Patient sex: M
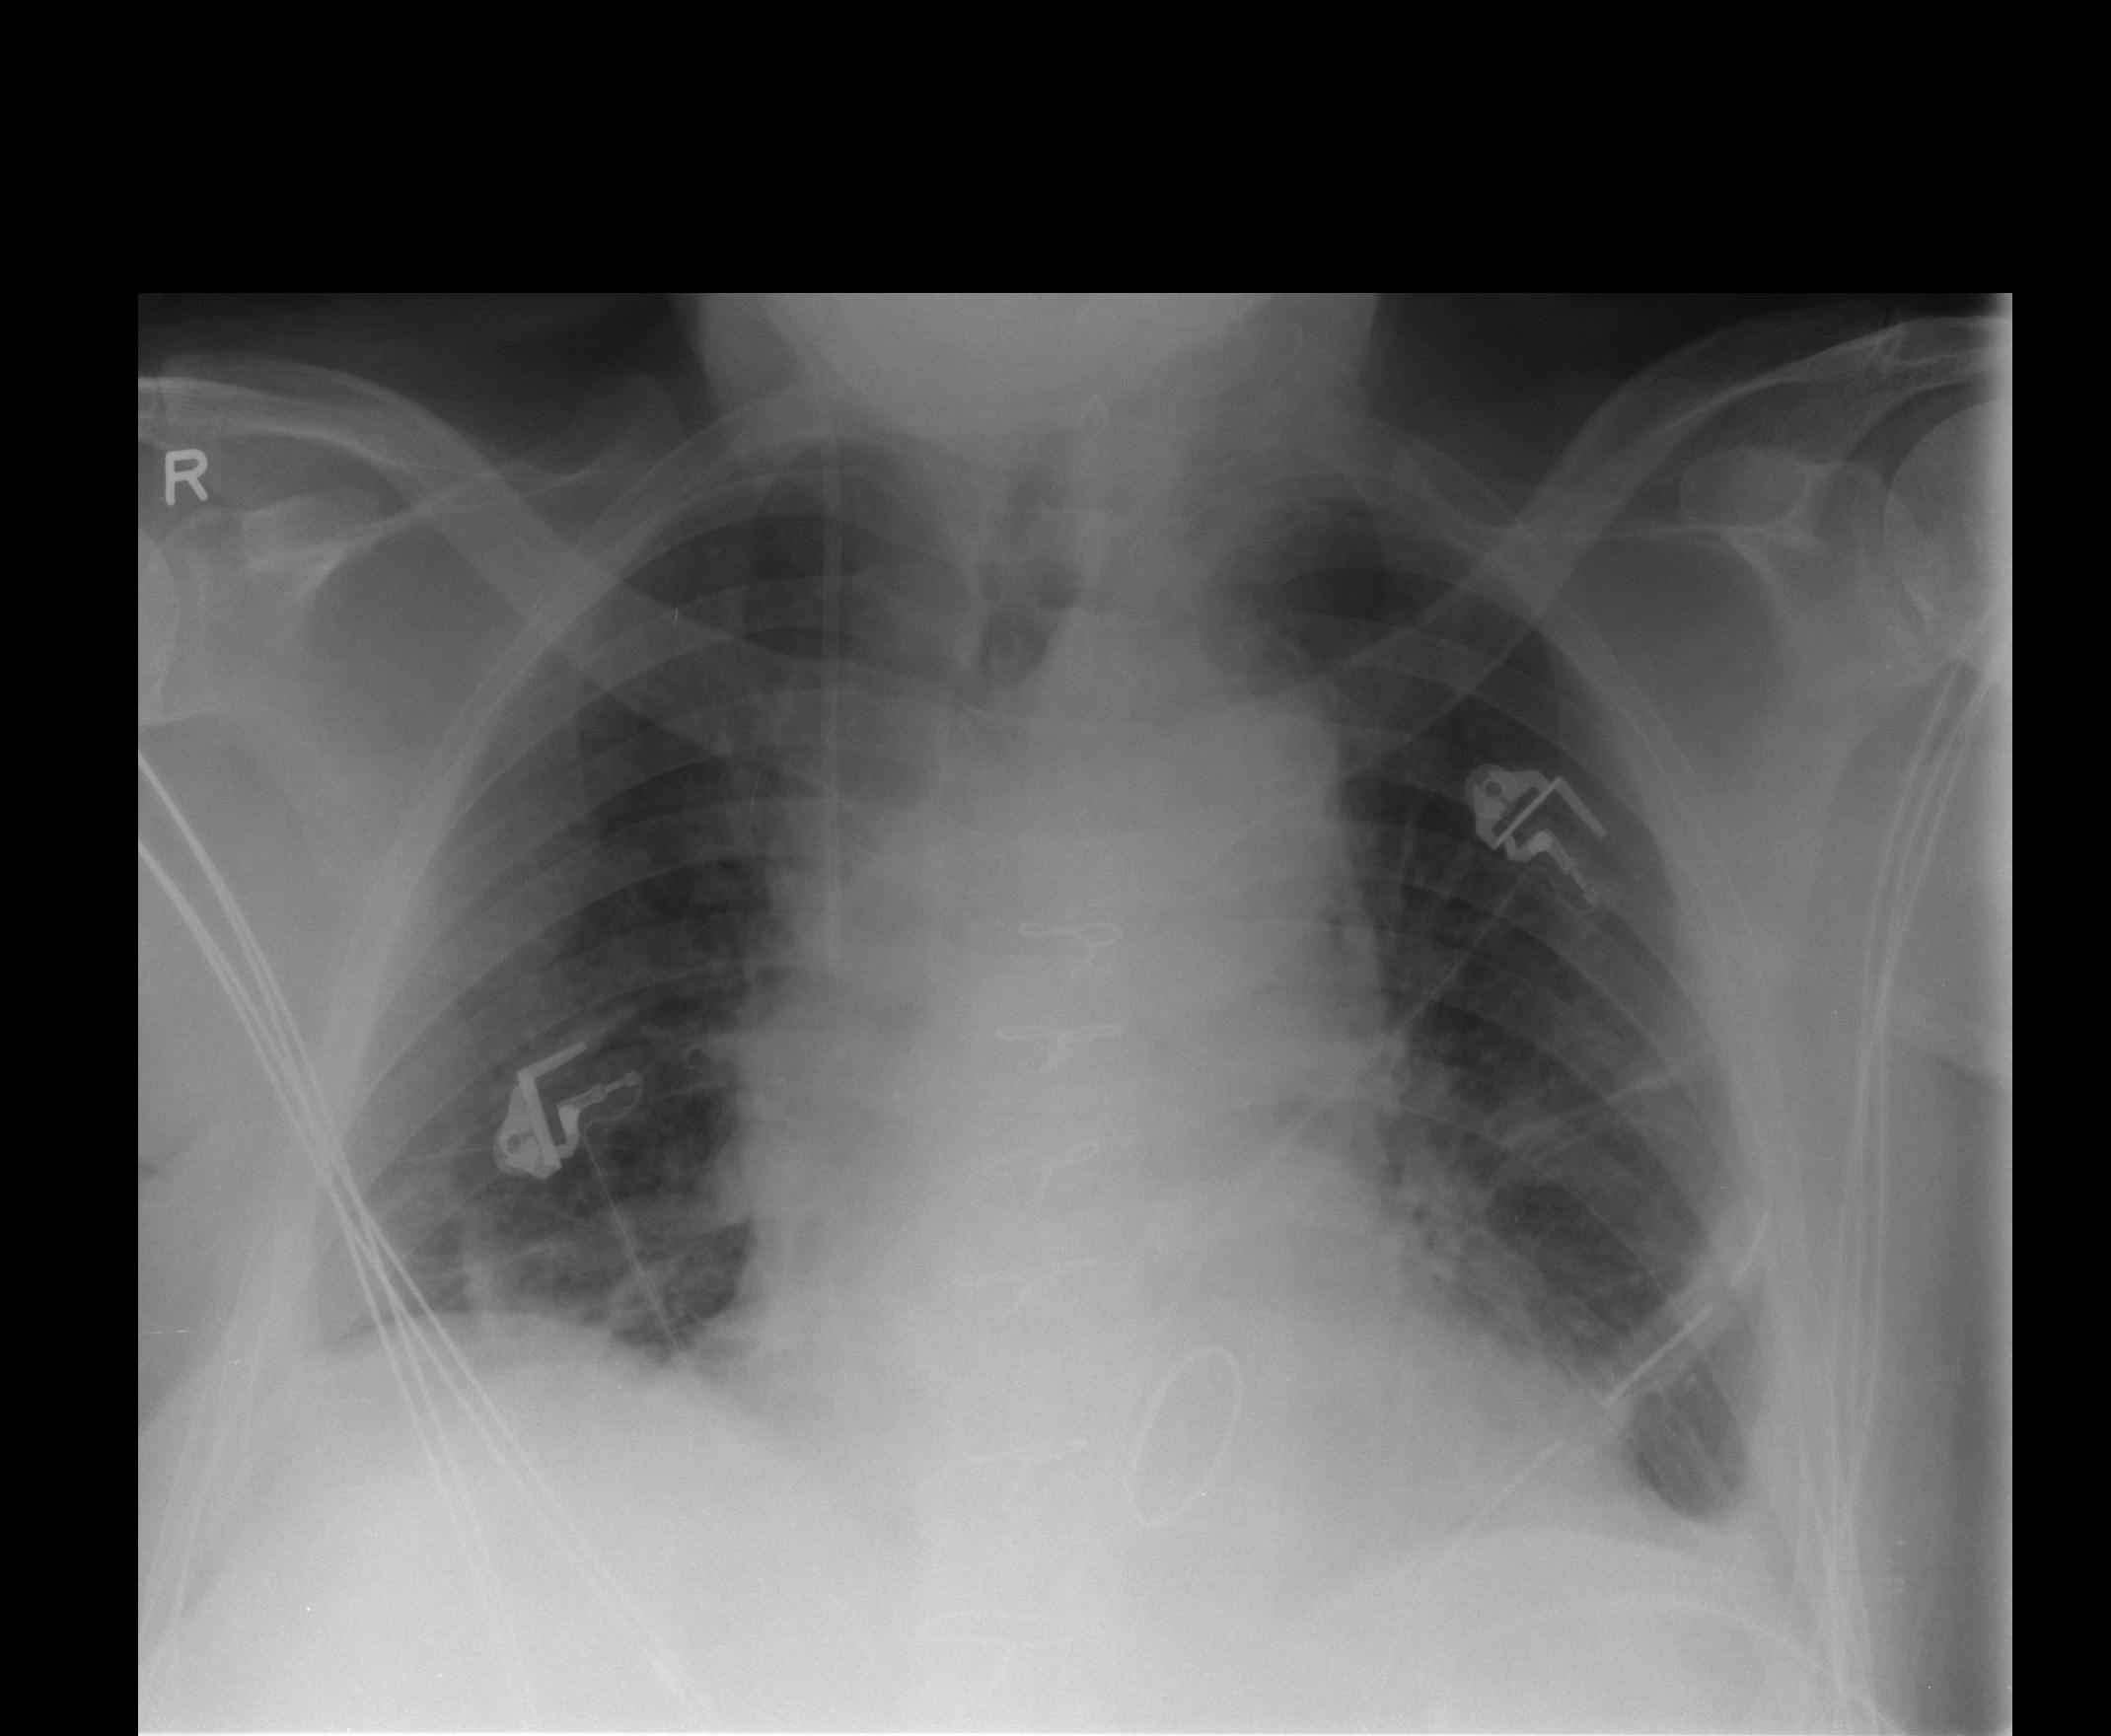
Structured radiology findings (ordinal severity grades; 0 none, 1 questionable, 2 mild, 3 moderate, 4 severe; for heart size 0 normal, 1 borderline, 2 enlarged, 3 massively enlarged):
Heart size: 2
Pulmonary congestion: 2
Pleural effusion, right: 2
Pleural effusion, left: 2
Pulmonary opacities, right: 0
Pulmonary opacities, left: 0
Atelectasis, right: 2
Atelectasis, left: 2